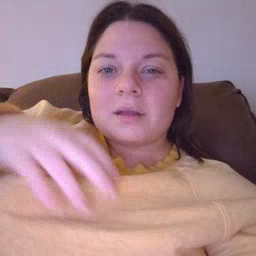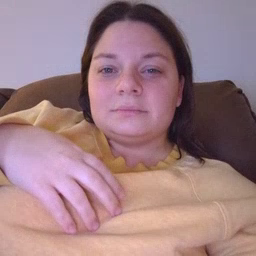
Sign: hot